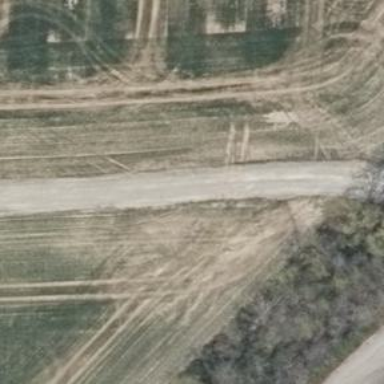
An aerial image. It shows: Track with grade 2 gravel surface.